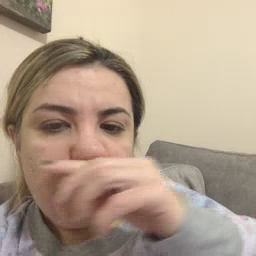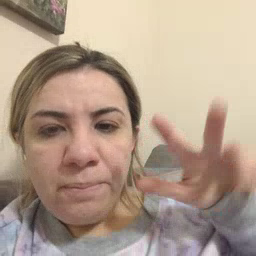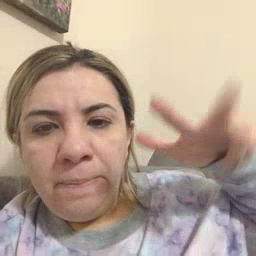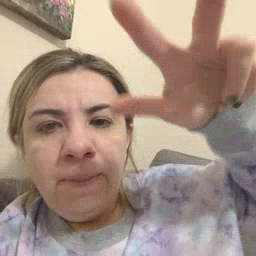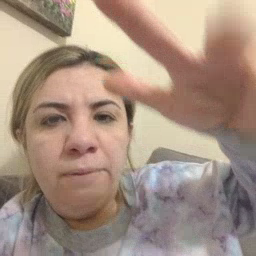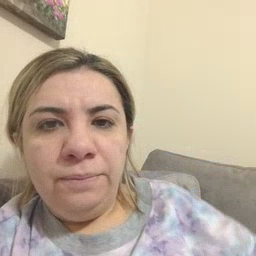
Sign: helicopter